Question: I can't seem to figure out how to properly write a NSPredicate that will filter a query to search by a certain field. I'm trying to search for the field titled "Location" and then search for the string in that field and see if the string "CA" matches up with the users string "currentState" (which is CA in this case, "currentState" is just the users location (placemark.administrativeArea) assigned in a string) and then only retrieve the records that match up with those filters.

Here's the code I'm trying to use:
'''
func retrieveStateMoods(latestStateMood:String) {
// Create query
let predicate:NSPredicate = NSPredicate(format: "Location", "\(self.currentState)%K") // CRASHES HERE!!
let sort:NSSortDescriptor = NSSortDescriptor(key: "creationDate", ascending: false)
let query:CKQuery = CKQuery(recordType: "State", predicate: predicate)
query.sortDescriptors = [sort]
'''
etc...
It crashes when I try to create the predicate. Here's the error code:
> Terminating app due to uncaught exception 'NSInvalidArgumentException', reason: 'Unable to parse the format string "Location"'
First throw call stack:
I know I'm not that far off but I just can't figure out how to format the predicate properly. I tried reading the NSPredicate example in the developer reference but it's all in objective-c.
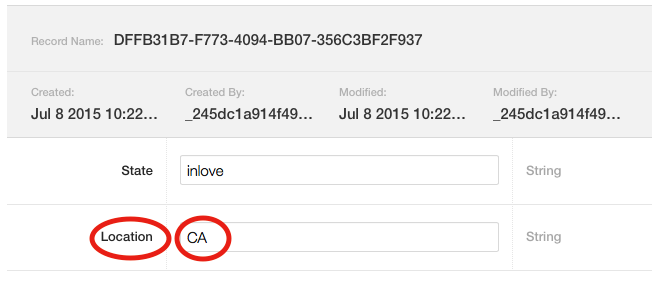
Answer: This should be:
'''
NSPredicate(format: "Location == %@", self.currentState)
'''